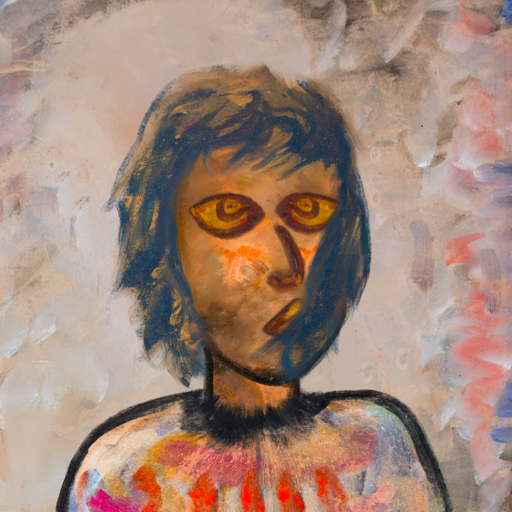
Background: Roy_Bahadur, Head And Neck Side: Gypsy_Queen, Face Side: Comrade, Bust: Childish, Hair Side: In_The_Sun, Head Accessory: Blank, Second Necklace: Blank, Necklace: Blank, Baby: Blank